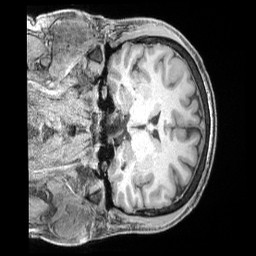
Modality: T1w
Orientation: coronal
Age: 36
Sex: male
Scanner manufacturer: siemens
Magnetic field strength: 3 T
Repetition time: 2 s
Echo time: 0.00211 s